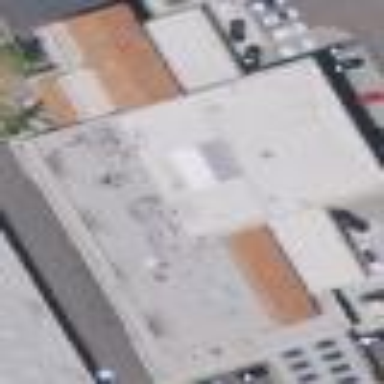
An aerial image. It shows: Car shop building.